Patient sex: F
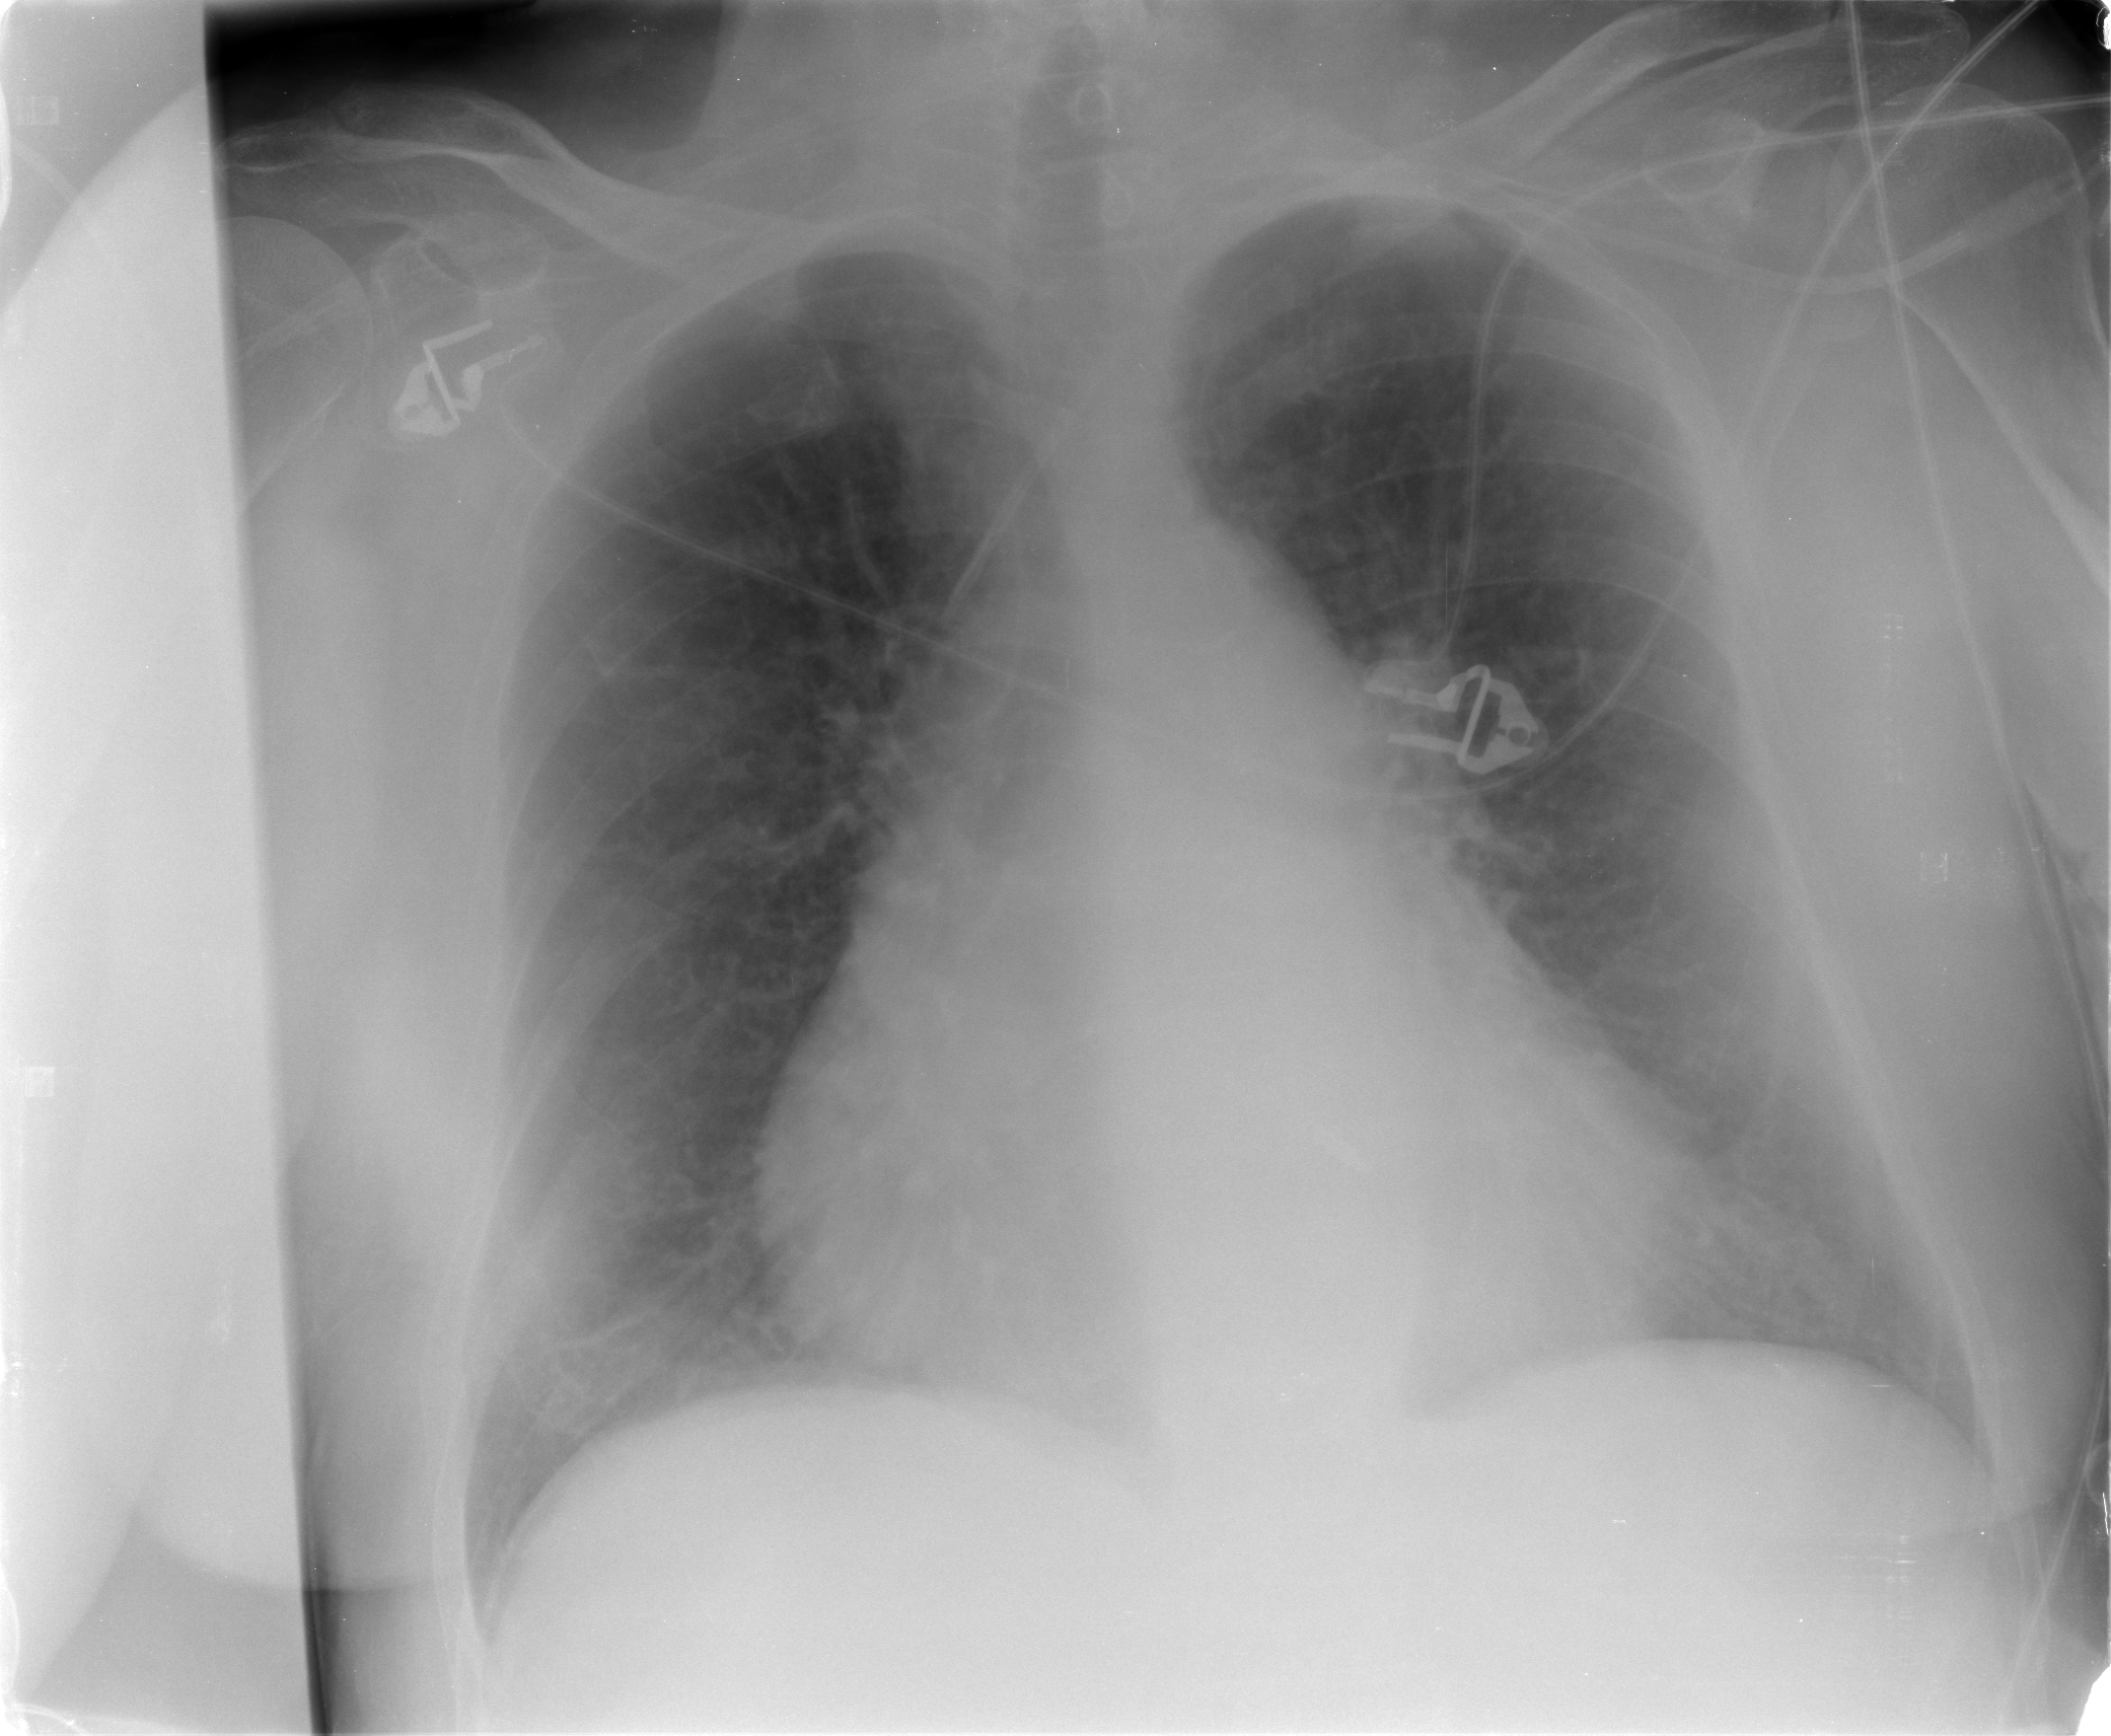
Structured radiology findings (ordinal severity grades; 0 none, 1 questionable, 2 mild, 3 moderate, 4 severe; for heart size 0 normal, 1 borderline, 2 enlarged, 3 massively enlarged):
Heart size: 2
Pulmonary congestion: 1
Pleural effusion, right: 0
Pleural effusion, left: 0
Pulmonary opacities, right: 0
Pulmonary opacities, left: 0
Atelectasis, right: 2
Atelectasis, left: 1